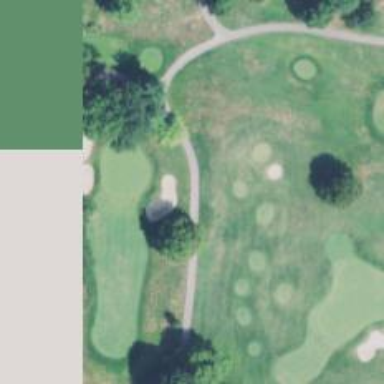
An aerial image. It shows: Path used for both walking and golf.